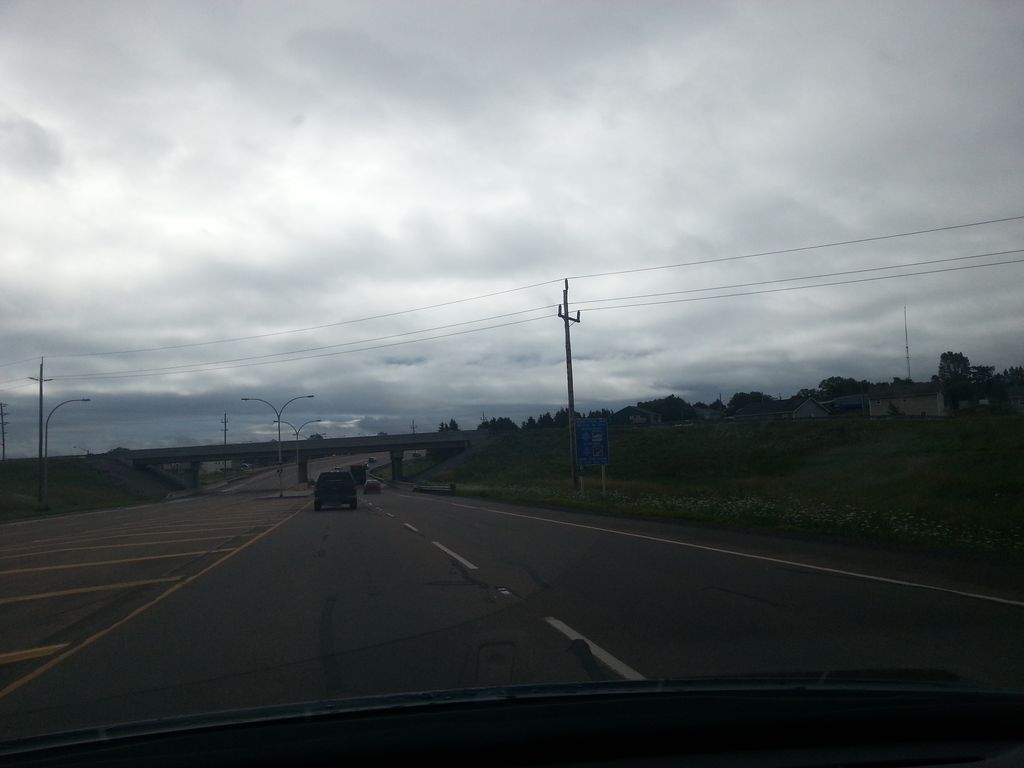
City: charlottetown